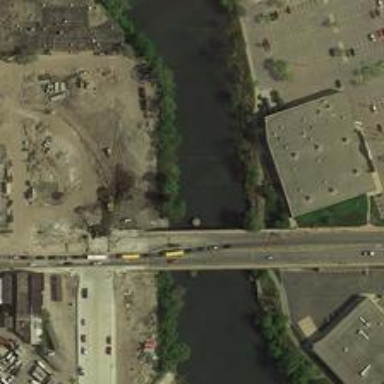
The left bank of the river is undr construction while the other side has several factory buildings .